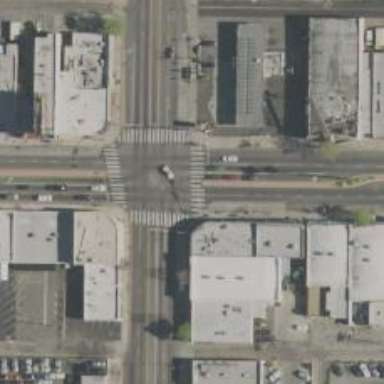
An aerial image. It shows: Crossing on the road.